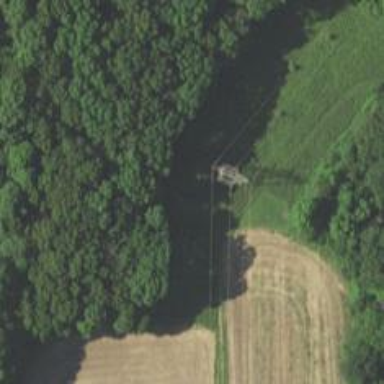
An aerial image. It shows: Lattice structure tower used for power transmission.